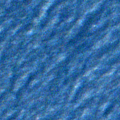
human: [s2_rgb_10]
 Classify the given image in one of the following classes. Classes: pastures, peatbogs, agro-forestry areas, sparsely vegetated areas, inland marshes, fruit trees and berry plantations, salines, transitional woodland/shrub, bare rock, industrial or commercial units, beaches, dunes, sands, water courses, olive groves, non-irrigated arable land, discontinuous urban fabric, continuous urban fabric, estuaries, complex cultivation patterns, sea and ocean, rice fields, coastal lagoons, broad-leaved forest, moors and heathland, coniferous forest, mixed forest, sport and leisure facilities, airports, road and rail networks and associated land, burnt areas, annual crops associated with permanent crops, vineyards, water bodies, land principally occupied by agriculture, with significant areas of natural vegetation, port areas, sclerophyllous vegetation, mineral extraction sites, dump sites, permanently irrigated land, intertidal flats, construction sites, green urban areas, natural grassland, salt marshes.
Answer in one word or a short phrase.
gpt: sea and ocean